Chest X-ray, AP view. Patient: 45 years old, sex M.
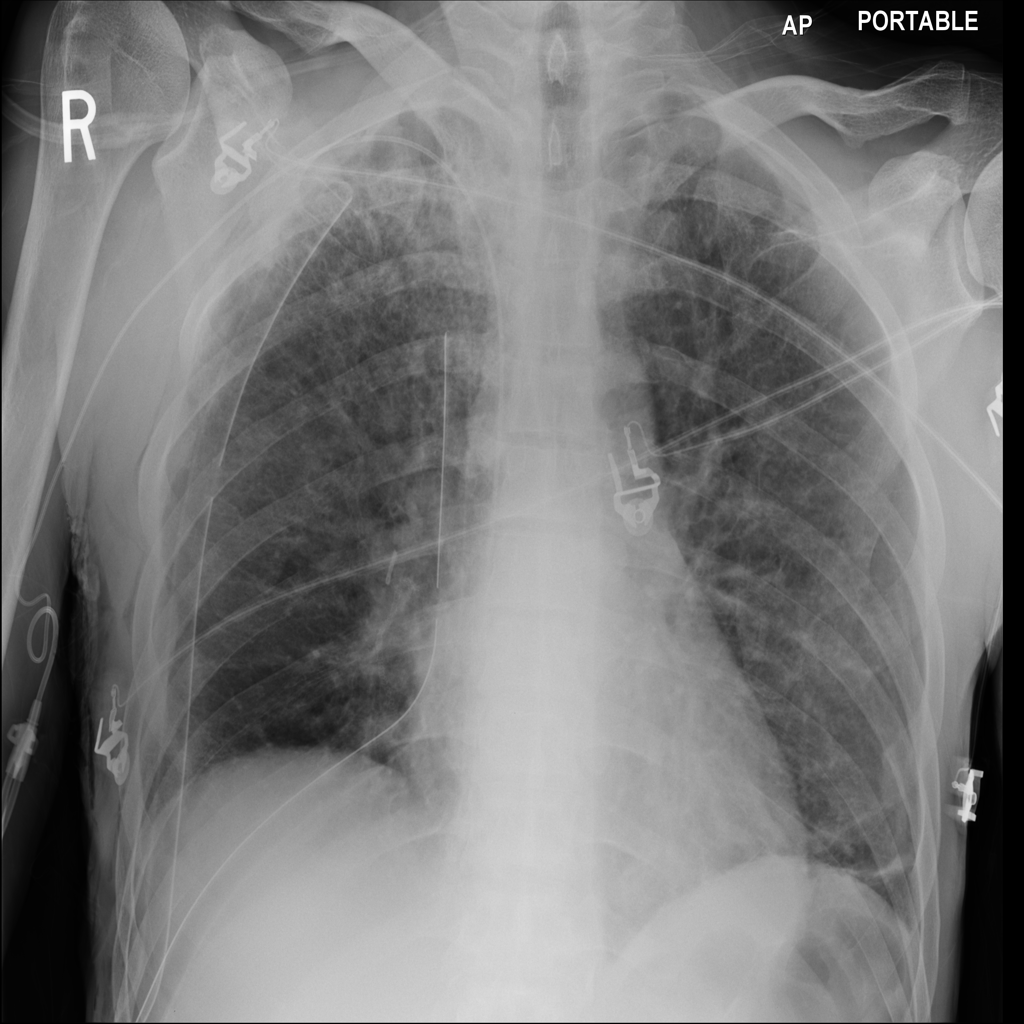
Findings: No Finding